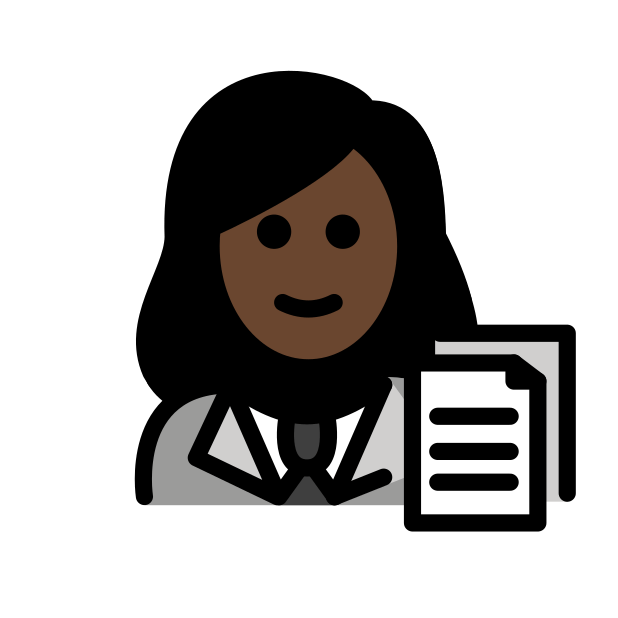
woman office worker: dark skin tone